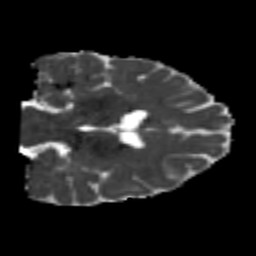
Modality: MD
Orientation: coronal
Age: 21
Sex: female
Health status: healthy
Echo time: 0.074 s